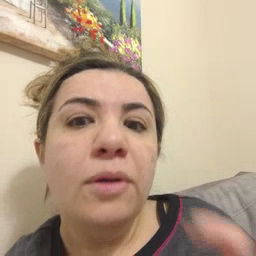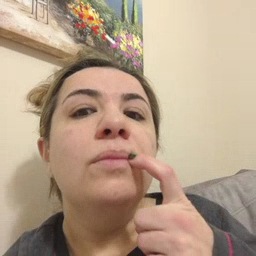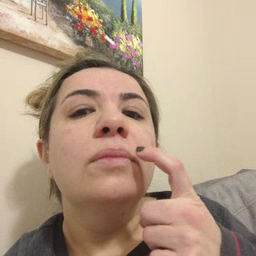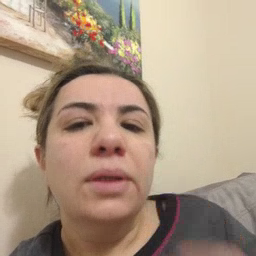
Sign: tooth